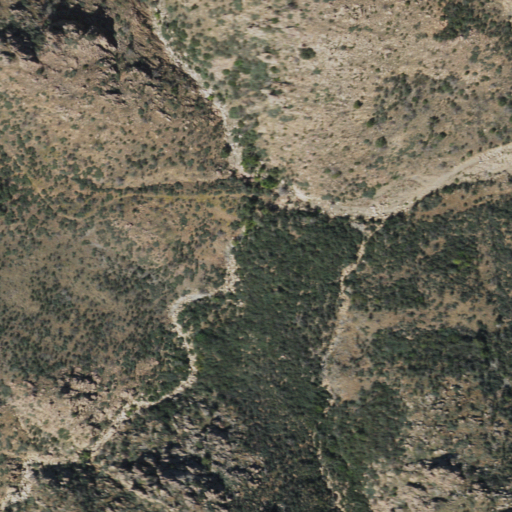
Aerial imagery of valley in Arizona named Top of the Mountain Canyon containing only shrub